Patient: sex M, age 69
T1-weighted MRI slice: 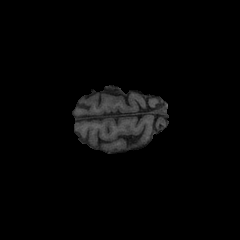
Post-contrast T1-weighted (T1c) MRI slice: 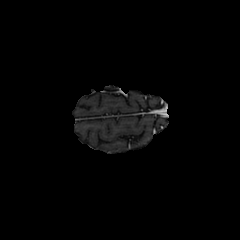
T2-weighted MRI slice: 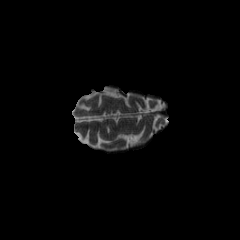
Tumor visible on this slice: no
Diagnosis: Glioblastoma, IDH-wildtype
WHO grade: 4